Interaction volume radius: 5 \u00c5
Interaction volume height: 25 \u00c5
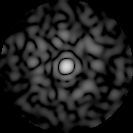
Disorder parameter: 0.8776